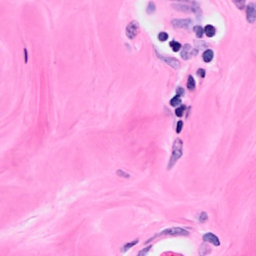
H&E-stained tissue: Breast